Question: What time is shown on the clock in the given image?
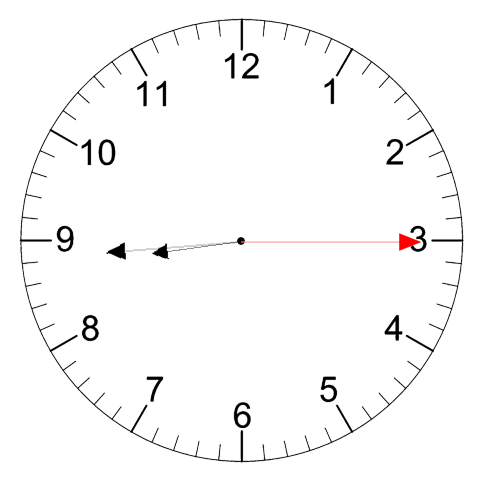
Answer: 08:44:15